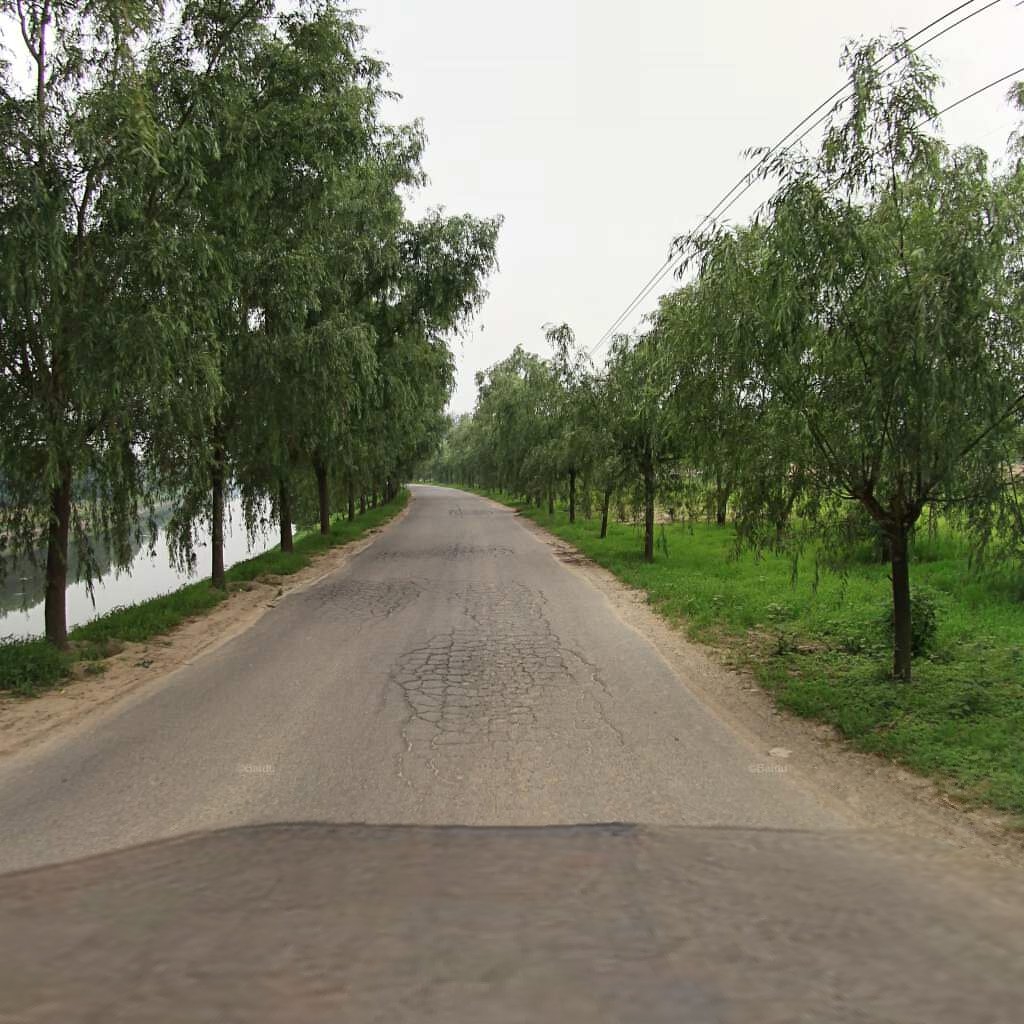
Region: Chaoyang
Road damage annotations: alligator crack, alligator crack, alligator crack